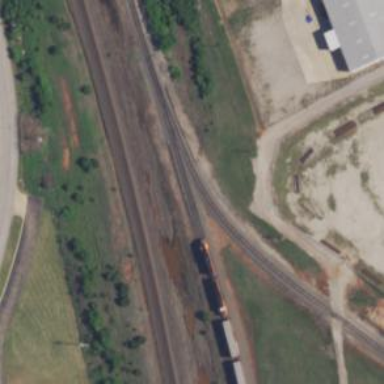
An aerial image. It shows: Railway siding with rails.